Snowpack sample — Snodgrass Mountain, Crested Butte, Colorado (2/4/25, 12:06 PM MST)
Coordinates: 38.923, -106.968
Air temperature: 35 °F
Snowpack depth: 80 cm
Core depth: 80 cm
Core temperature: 32 °F
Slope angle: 14°, slope face: 78°
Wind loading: low
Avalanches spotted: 0
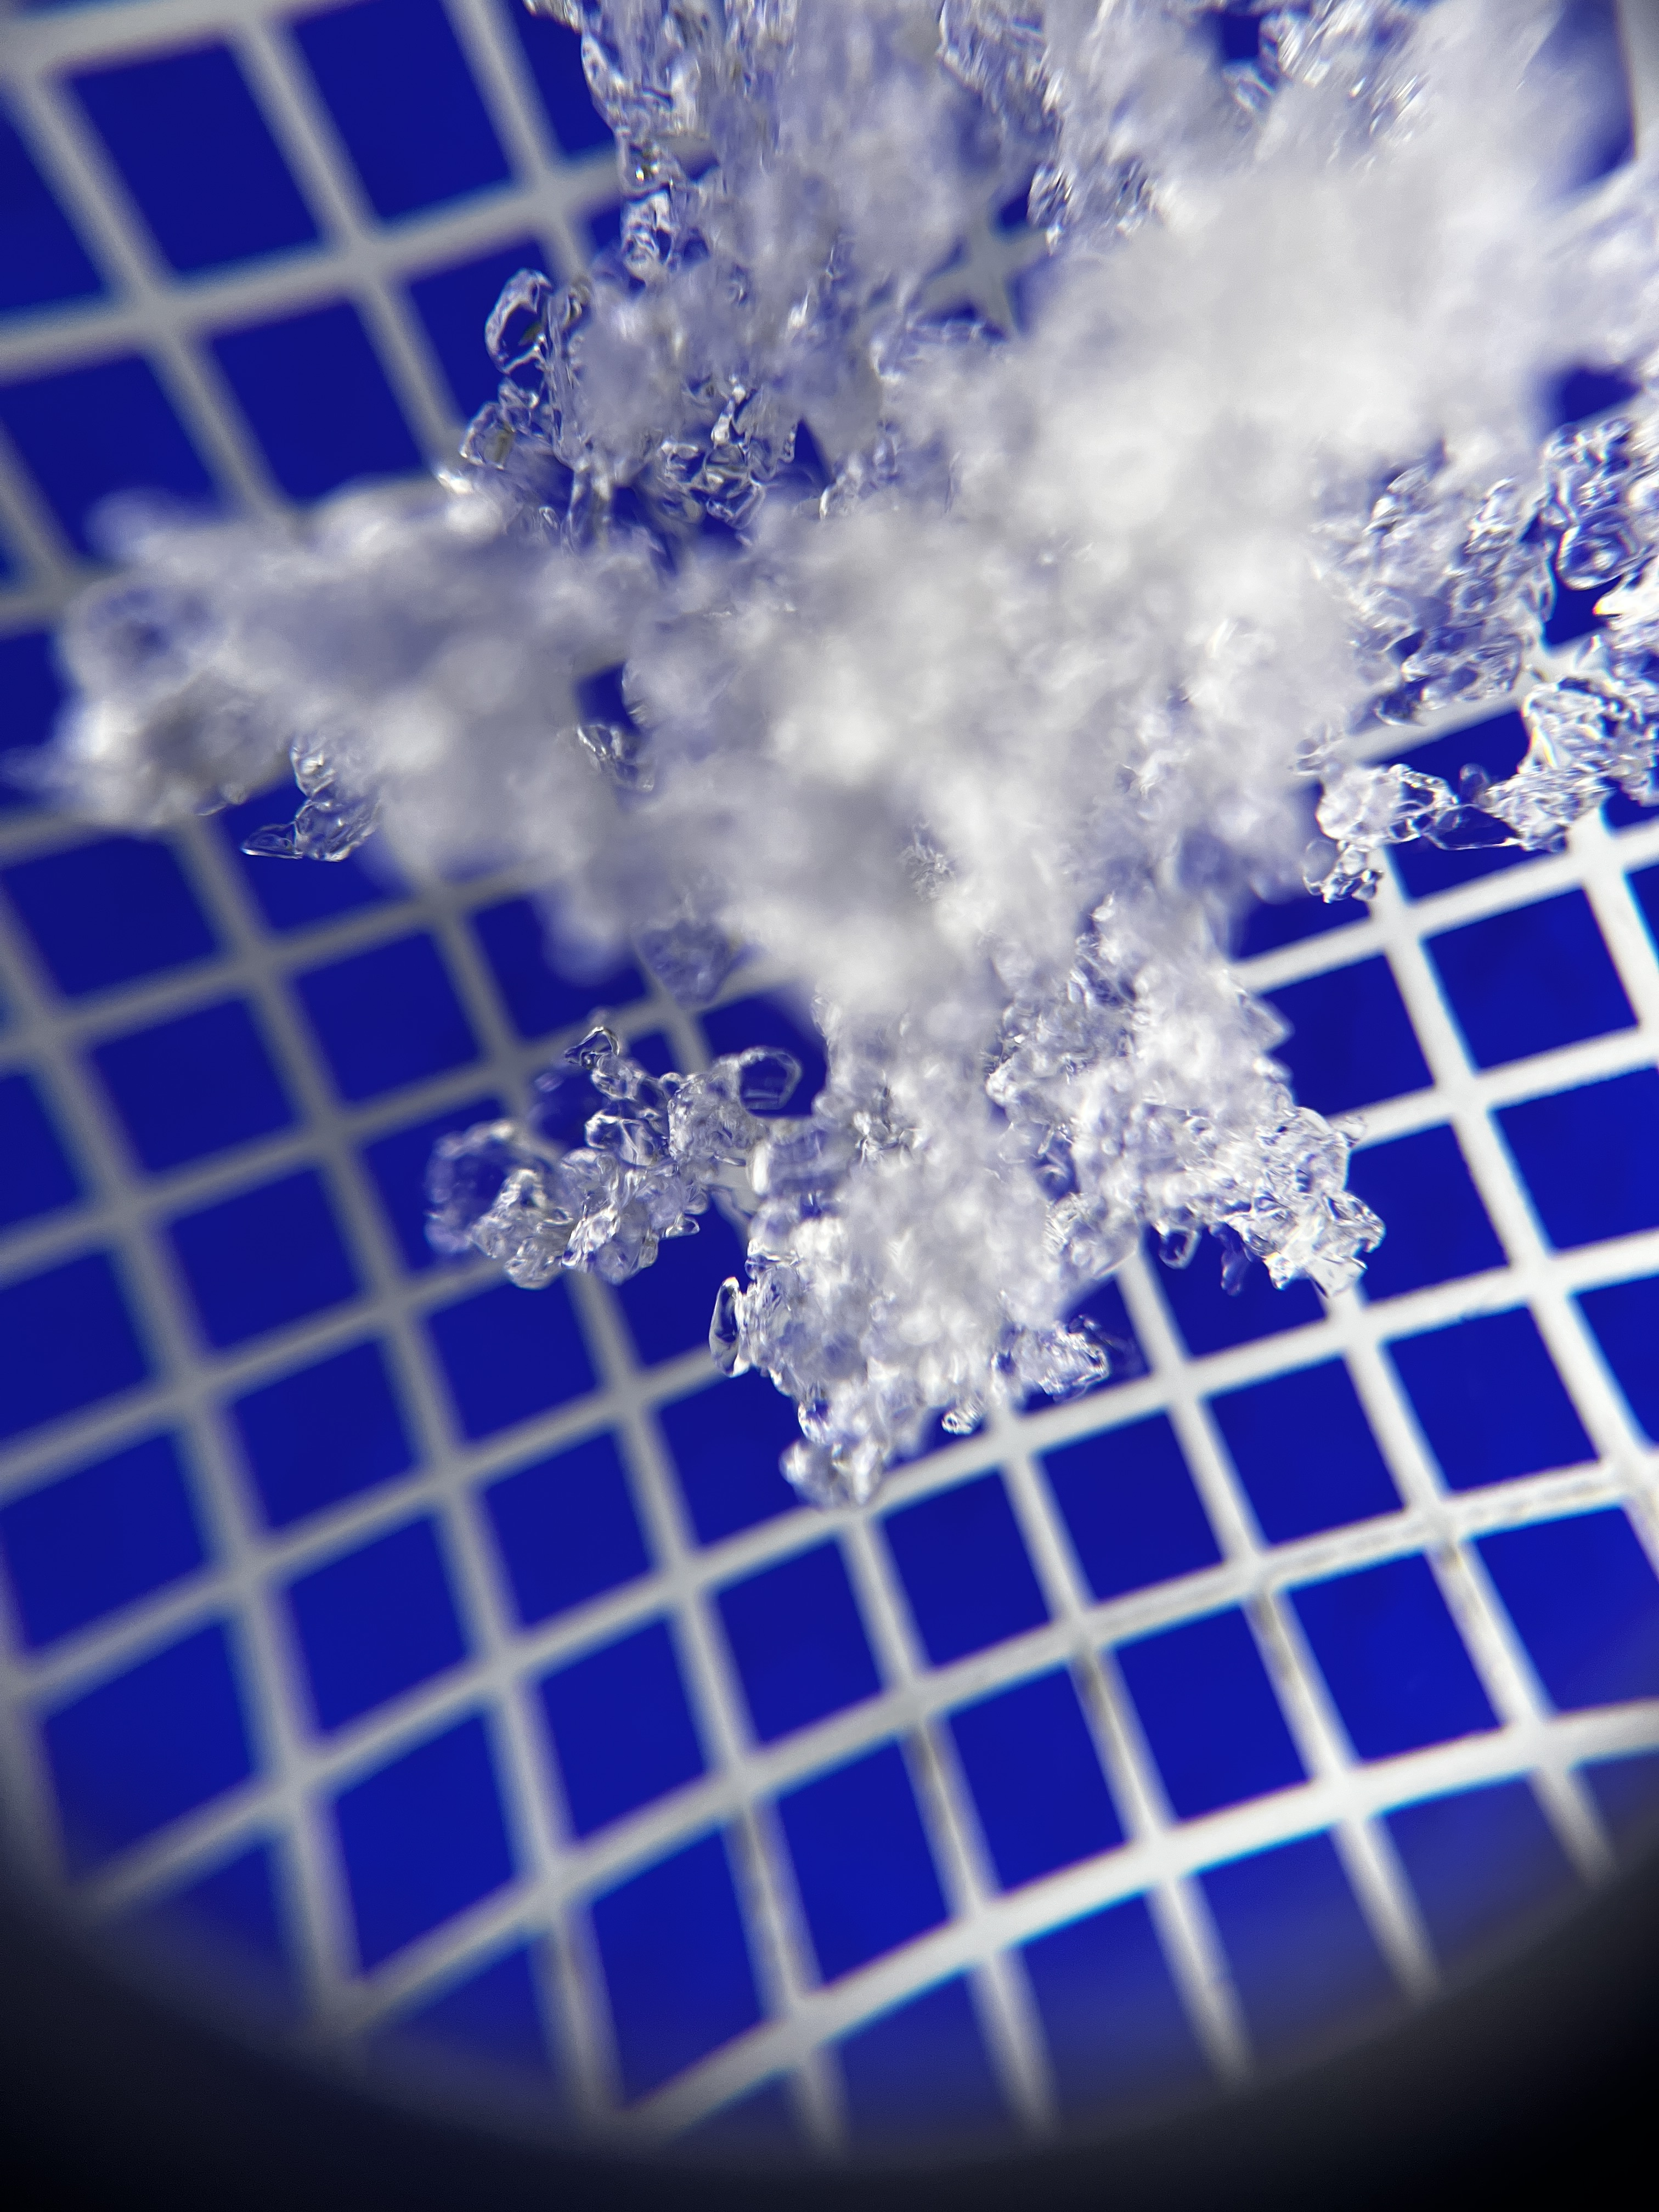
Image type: magnified_profile
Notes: No avalanches nearby, unusually warm weather for the last month reported by residents, Collected 25 yards from treeline